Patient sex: M
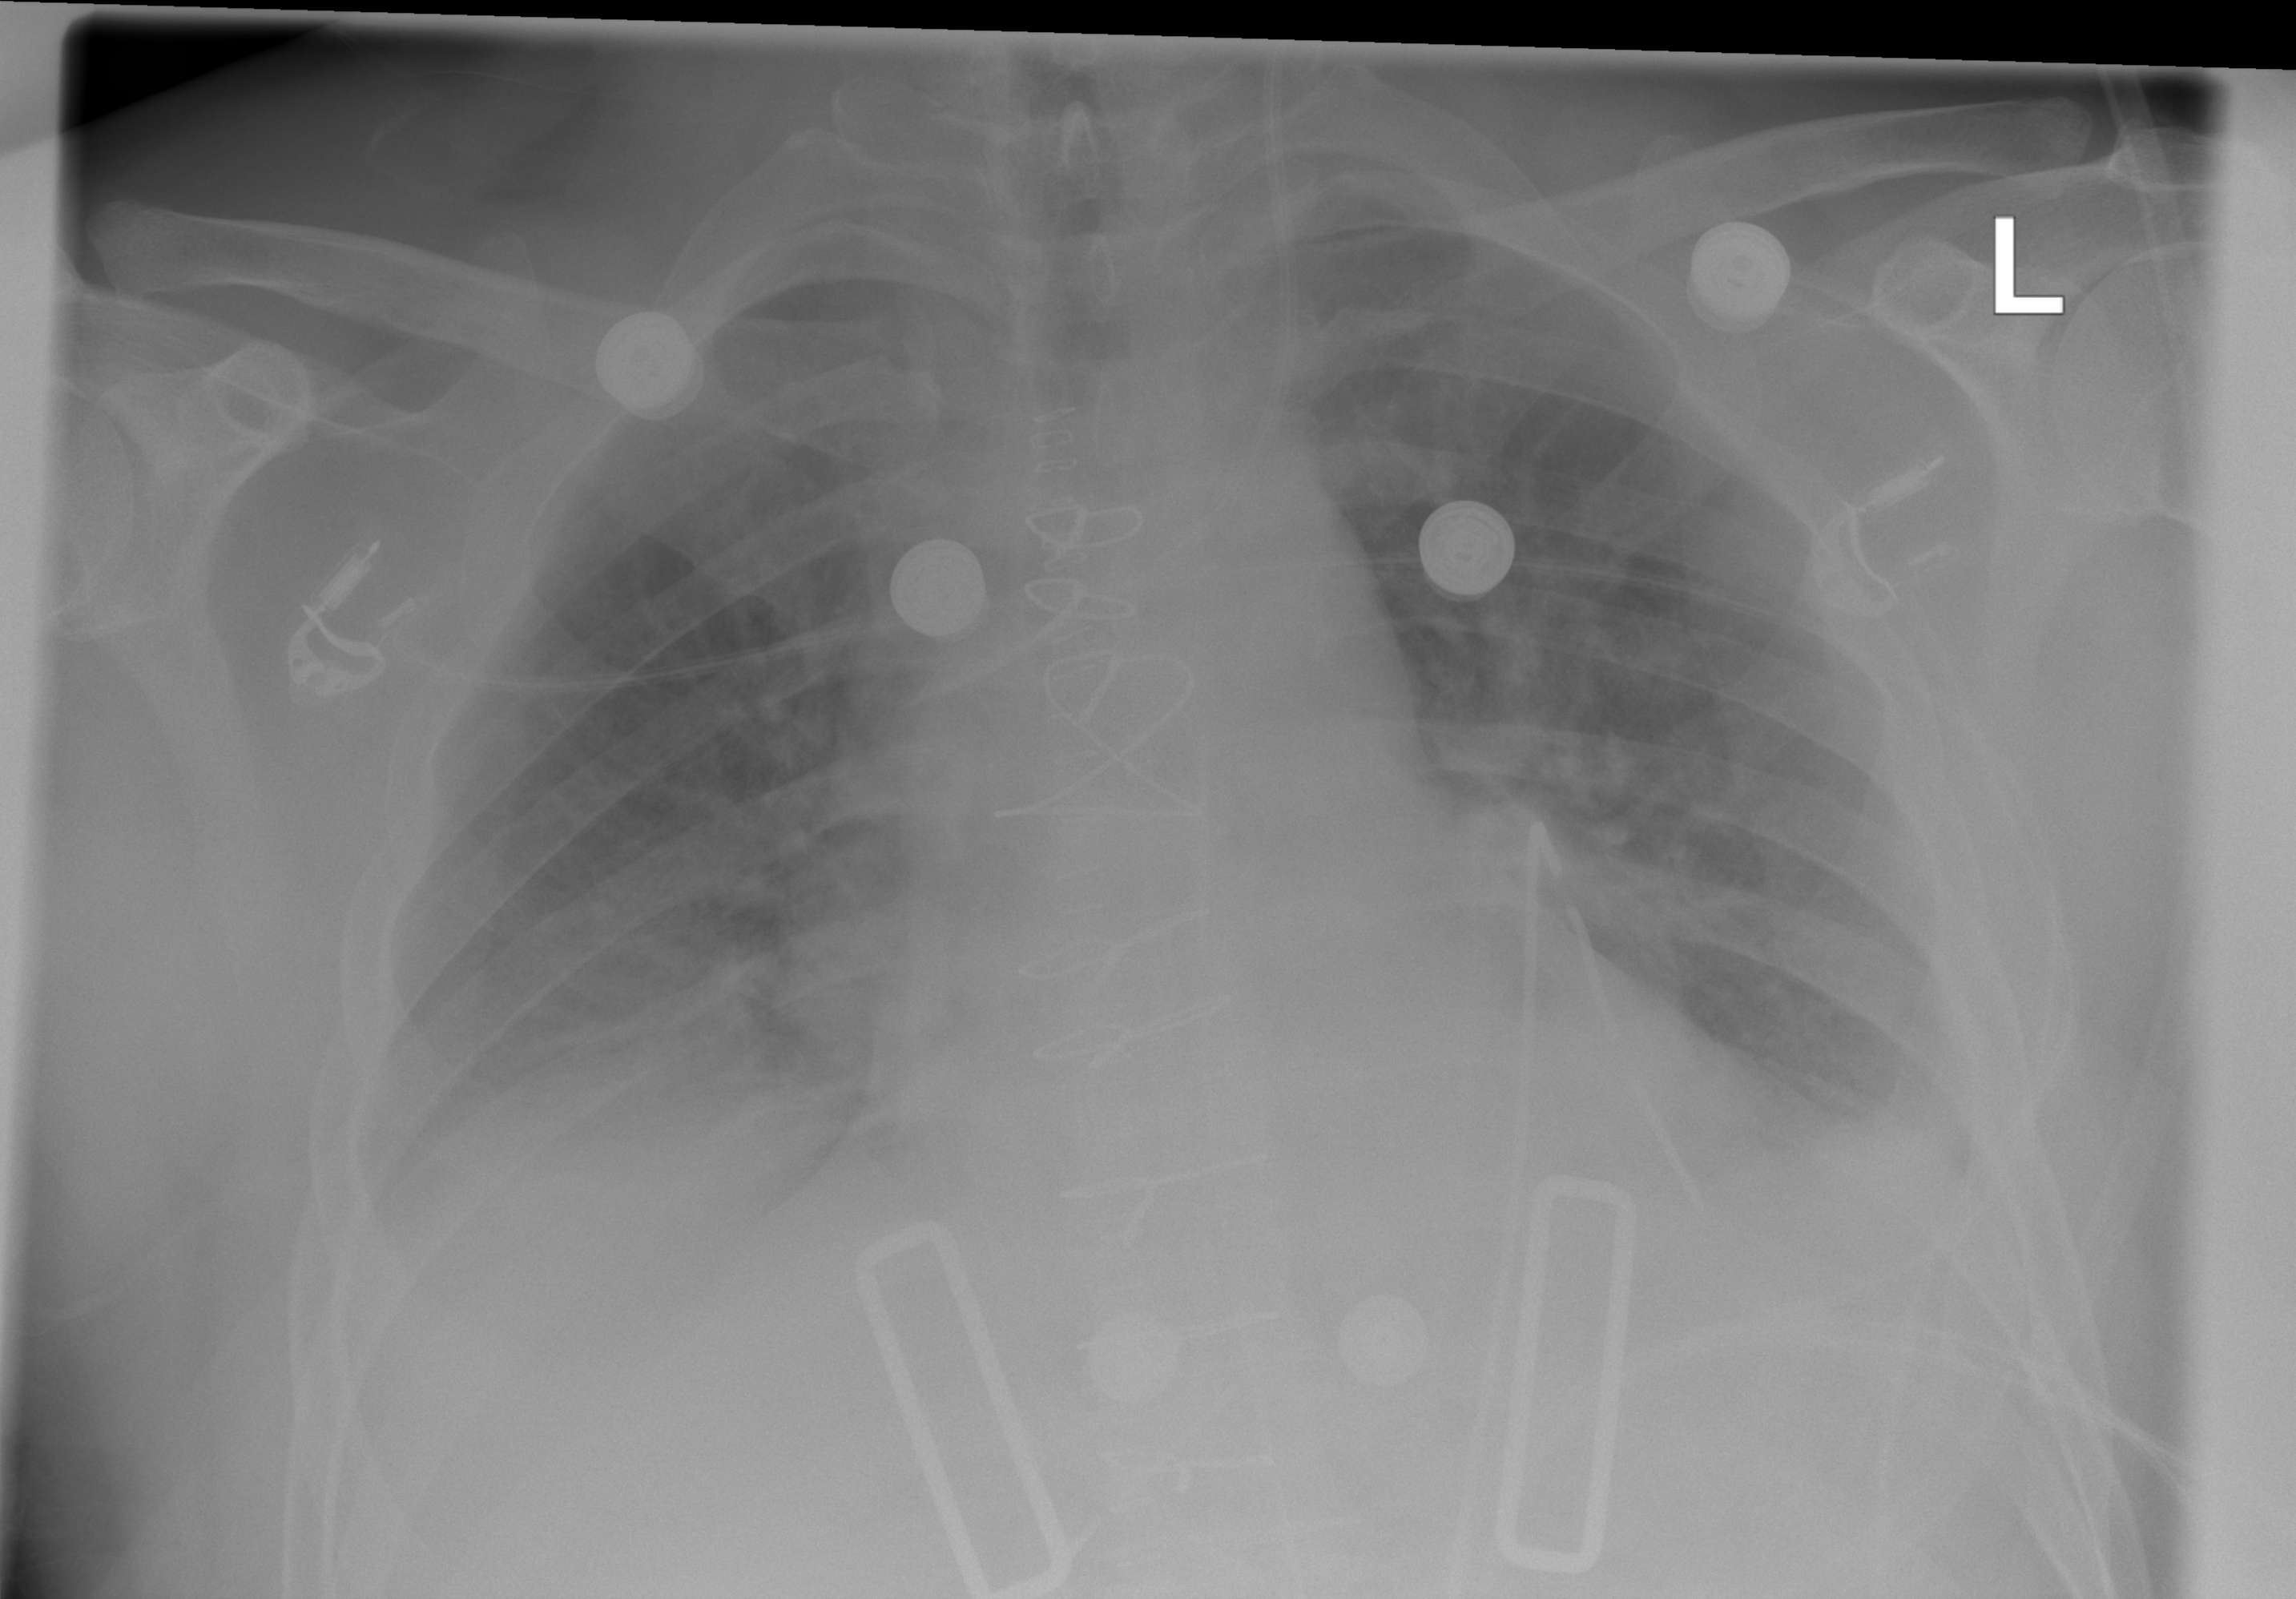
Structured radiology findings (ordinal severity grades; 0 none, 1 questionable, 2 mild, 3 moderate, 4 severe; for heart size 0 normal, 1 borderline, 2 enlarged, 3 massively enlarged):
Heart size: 0
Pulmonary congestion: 0
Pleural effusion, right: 2
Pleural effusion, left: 2
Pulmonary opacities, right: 0
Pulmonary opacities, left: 0
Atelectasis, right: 2
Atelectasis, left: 1